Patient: sex F, age 60
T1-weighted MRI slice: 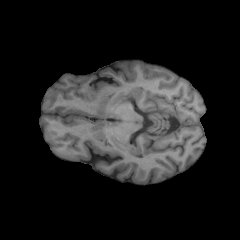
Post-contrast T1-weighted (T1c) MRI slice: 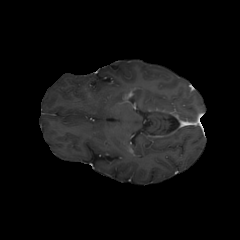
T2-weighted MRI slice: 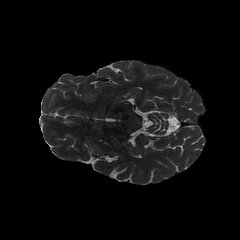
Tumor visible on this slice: yes
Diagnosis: Glioblastoma, IDH-wildtype
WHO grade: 4